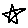
Label: star